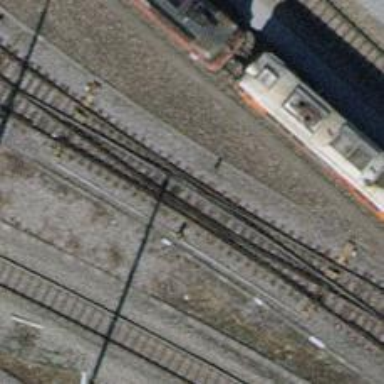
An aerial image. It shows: Single track railway in yard.